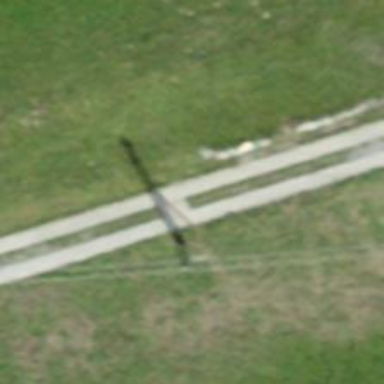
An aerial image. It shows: Minor power line.